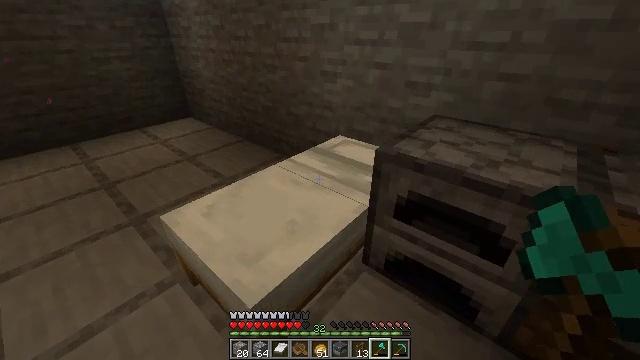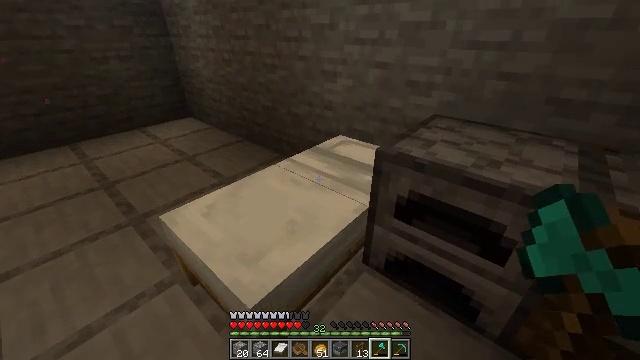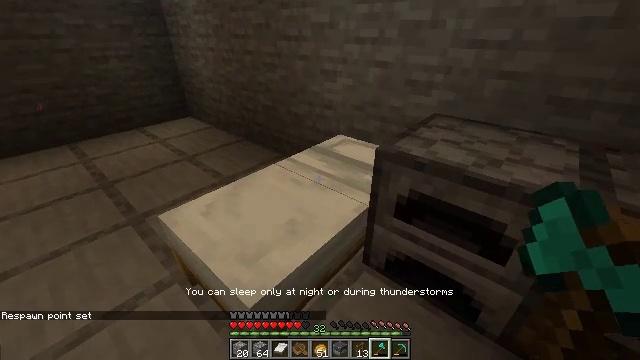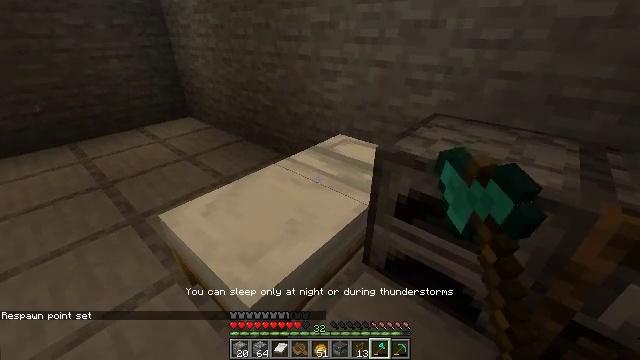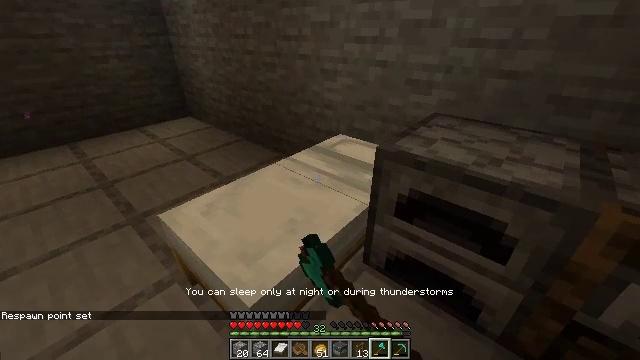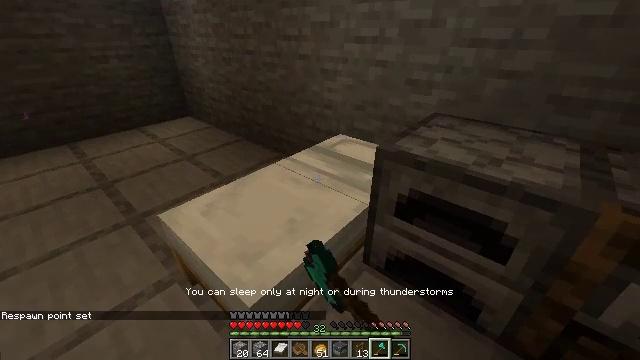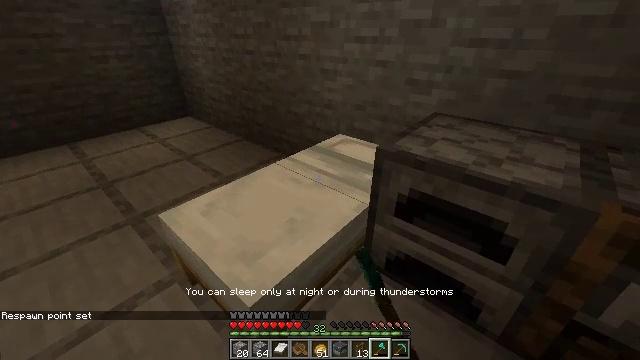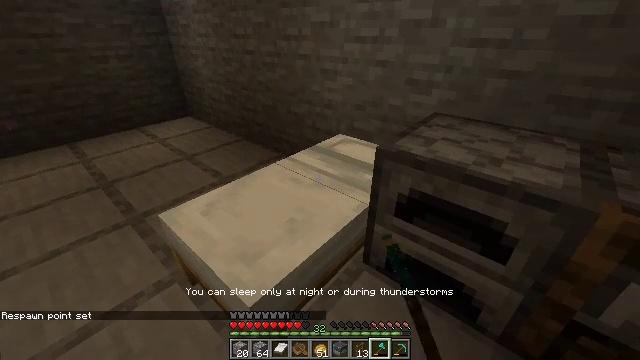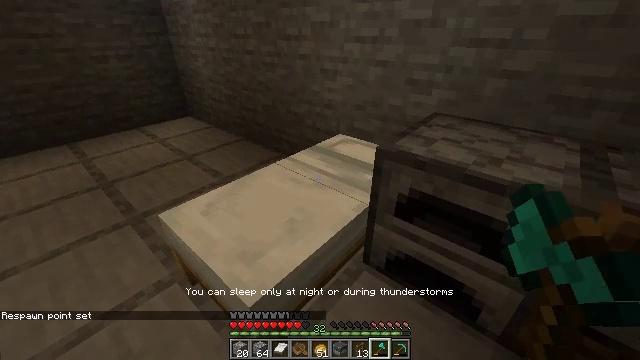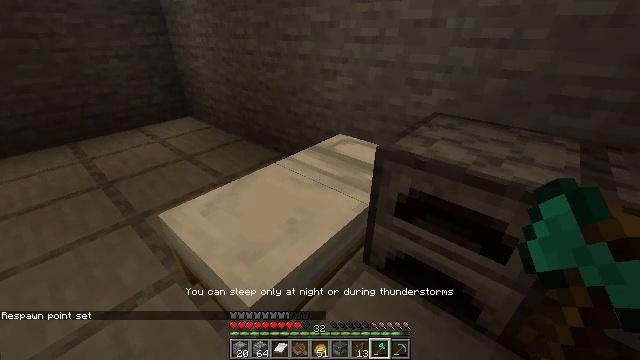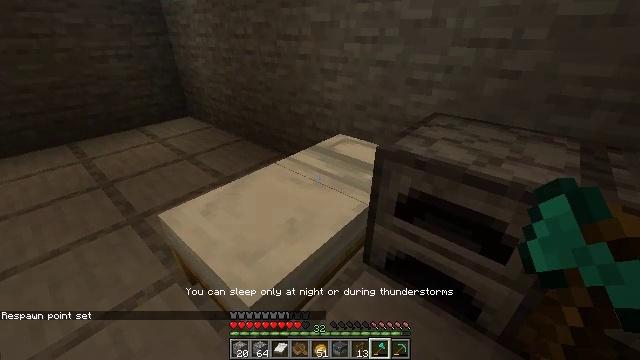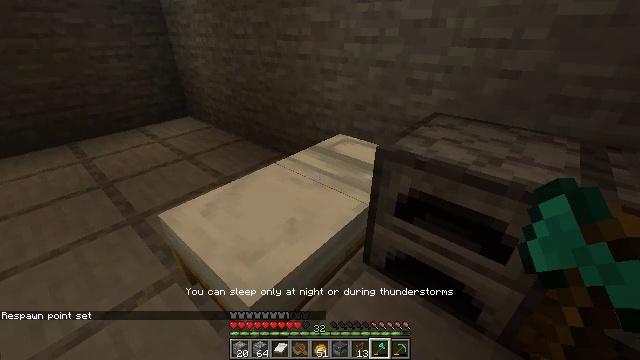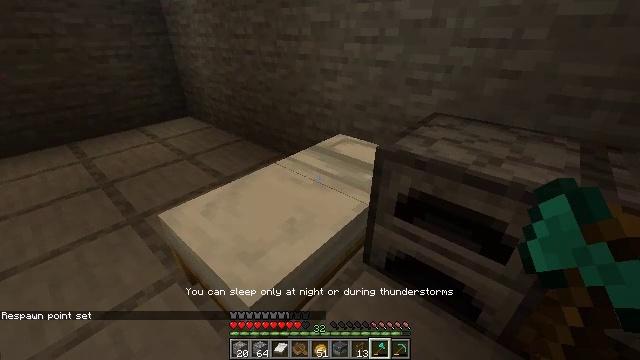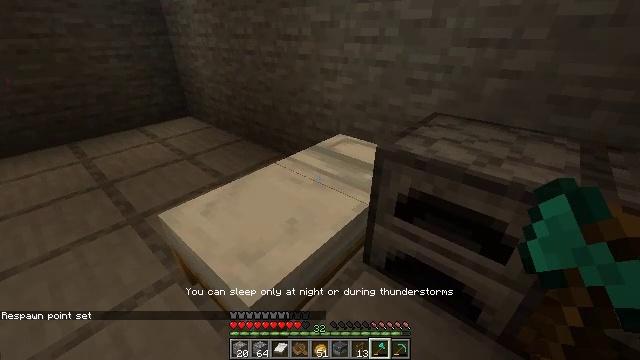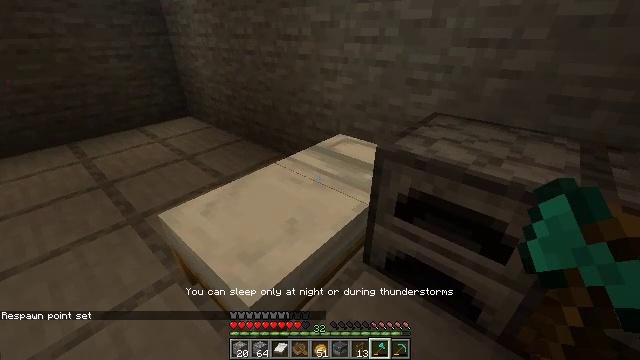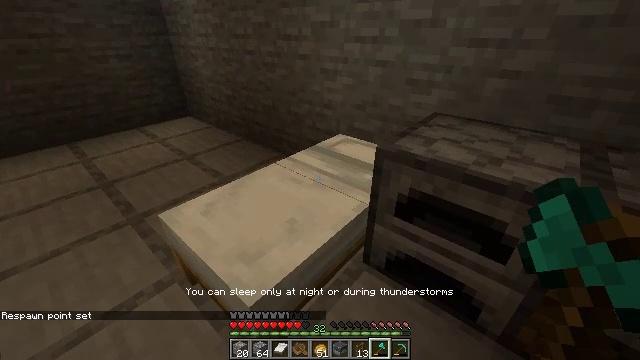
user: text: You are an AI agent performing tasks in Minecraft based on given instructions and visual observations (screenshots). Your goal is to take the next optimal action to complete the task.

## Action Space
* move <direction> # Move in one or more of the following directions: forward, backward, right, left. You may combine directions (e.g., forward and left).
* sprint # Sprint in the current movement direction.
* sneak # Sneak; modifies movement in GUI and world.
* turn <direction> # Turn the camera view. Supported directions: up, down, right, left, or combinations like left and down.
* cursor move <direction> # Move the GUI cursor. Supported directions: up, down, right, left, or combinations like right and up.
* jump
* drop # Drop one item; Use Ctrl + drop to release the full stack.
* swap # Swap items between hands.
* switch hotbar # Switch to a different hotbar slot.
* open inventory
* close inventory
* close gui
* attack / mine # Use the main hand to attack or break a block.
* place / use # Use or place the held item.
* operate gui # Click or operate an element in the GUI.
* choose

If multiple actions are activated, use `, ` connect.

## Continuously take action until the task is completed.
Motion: motion action
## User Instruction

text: Drop a spruce boat.
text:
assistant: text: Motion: no_op
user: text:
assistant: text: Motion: no_op
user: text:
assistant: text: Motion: no_op
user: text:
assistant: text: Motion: no_op
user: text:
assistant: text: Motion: no_op
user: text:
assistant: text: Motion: no_op
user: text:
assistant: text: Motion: no_op
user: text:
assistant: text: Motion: no_op
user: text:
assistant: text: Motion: no_op
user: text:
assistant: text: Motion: no_op
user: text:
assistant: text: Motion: no_op
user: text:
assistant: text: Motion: no_op
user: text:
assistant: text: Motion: no_op
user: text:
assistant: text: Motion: no_op
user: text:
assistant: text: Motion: no_op
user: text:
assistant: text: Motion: no_op
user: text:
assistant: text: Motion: no_op
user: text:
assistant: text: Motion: no_op
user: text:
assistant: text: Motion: no_op
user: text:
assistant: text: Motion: no_op
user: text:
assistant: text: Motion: no_op
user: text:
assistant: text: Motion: no_op
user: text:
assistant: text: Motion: no_op
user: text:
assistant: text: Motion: no_op
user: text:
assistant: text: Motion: no_op
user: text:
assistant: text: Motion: no_op
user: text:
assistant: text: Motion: no_op
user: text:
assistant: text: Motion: no_op
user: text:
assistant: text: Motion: no_op
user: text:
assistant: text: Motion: no_op